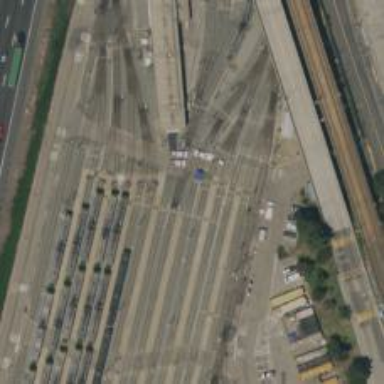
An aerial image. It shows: Light rail service yard with electrified contact lines.